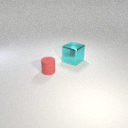
small red rubber cylinder to the left of large cyan metal cube